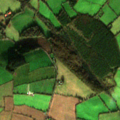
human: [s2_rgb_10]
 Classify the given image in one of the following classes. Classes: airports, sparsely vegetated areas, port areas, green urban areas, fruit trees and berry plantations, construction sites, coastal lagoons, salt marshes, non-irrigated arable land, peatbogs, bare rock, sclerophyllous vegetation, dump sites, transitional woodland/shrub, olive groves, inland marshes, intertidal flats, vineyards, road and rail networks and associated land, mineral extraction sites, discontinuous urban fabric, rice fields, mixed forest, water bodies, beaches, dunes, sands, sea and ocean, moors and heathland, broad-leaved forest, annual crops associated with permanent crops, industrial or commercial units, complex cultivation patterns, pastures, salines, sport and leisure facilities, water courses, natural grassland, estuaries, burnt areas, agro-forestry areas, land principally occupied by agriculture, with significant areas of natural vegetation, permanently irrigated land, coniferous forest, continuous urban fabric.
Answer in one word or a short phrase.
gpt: non-irrigated arable land, pastures, land principally occupied by agriculture, with significant areas of natural vegetation, mixed forest